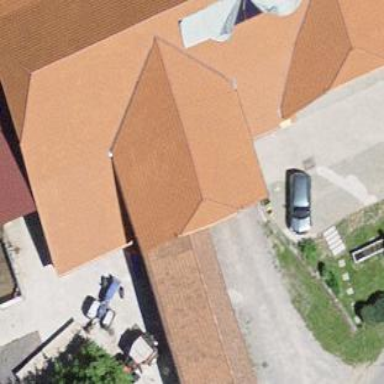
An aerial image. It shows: Barn.